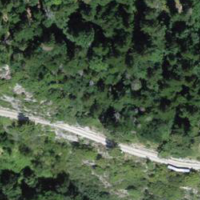
EUNIS habitat code: 44
Species observed at this site:
Parnassius apollo